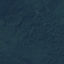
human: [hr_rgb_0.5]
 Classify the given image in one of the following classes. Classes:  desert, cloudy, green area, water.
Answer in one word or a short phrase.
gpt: green area